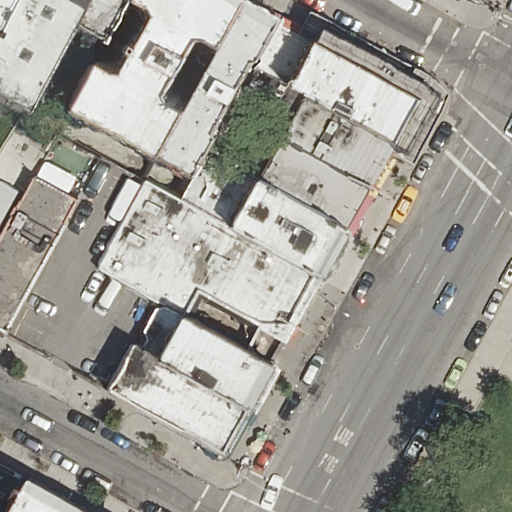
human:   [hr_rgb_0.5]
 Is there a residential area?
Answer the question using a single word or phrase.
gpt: yes

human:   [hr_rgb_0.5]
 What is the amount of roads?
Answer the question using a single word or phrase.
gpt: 12

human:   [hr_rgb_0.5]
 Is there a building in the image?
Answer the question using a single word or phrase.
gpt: yes

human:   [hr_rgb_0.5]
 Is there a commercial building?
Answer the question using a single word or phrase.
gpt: yes

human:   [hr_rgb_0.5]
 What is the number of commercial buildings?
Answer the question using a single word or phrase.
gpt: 1

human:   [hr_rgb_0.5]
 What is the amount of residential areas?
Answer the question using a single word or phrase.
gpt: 1

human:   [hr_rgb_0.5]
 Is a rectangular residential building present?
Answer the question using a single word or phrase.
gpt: yes

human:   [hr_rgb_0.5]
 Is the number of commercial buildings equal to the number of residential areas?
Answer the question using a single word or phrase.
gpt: yes

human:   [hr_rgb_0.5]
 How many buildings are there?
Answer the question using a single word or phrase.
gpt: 16

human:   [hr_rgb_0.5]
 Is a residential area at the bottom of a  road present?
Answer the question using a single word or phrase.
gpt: yes

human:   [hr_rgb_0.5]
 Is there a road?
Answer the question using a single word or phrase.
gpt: yes

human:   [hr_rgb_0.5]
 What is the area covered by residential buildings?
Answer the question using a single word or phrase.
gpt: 3216m2

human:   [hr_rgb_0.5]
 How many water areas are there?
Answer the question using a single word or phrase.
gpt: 0

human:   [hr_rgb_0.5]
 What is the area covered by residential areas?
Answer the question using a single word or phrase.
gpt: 3538m2

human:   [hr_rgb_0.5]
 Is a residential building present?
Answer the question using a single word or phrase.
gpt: yes

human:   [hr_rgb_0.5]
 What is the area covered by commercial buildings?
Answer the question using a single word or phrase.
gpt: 685m2

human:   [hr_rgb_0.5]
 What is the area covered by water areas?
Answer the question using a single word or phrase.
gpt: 0m2

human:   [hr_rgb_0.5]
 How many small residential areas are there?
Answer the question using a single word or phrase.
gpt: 0

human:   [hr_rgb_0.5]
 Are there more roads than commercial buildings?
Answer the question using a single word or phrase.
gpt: yes

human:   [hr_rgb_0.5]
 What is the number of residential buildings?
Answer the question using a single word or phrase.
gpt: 15

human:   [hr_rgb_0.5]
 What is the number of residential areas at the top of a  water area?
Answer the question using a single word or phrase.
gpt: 0

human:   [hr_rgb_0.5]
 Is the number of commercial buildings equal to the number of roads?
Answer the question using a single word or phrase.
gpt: no

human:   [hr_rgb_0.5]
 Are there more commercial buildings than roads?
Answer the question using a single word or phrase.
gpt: no

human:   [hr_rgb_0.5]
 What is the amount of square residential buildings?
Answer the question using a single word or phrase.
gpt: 0

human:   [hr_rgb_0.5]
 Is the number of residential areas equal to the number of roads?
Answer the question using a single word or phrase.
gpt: no

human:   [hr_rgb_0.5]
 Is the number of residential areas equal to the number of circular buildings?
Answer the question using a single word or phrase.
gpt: no

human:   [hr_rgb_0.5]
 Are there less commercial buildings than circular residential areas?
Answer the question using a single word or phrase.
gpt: no

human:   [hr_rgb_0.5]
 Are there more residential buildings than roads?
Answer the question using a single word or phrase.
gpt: yes

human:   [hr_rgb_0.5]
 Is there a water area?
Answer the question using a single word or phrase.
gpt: no

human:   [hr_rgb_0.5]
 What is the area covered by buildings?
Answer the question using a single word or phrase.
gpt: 3901m2

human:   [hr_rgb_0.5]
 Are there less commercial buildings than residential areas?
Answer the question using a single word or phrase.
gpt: no

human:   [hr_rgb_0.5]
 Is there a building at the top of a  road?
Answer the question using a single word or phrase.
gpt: yes

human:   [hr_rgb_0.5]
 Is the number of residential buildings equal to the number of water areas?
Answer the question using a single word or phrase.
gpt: no

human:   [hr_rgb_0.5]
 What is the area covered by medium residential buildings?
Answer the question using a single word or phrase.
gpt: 3061m2

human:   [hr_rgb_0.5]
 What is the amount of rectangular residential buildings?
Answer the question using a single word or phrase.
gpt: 12

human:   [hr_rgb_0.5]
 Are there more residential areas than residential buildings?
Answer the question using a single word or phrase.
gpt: no

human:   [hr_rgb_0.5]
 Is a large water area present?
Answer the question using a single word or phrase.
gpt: no

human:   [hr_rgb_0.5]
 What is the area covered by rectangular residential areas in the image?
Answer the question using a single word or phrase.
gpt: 0m2

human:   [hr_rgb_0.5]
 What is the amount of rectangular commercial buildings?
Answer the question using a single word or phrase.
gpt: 0

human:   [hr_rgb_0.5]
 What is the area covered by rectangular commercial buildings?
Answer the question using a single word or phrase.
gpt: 0m2

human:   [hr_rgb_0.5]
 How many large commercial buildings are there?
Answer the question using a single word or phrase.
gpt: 1

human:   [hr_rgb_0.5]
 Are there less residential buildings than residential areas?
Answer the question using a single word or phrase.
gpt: no

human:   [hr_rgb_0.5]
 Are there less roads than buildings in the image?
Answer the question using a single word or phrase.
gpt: yes

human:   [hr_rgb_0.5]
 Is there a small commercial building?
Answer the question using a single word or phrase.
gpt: no

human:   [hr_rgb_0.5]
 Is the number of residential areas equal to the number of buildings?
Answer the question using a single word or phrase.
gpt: no

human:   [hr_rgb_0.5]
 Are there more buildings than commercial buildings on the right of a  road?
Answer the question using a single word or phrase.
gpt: yes

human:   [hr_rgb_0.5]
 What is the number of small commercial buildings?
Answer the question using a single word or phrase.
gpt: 0

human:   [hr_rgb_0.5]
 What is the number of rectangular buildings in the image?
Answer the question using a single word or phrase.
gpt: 12

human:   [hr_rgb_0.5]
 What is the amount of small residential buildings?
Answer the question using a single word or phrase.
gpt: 5

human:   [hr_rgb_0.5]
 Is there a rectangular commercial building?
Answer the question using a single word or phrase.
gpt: no

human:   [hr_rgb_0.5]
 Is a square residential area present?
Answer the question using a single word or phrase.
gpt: no

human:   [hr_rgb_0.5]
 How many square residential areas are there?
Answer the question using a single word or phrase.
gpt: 0

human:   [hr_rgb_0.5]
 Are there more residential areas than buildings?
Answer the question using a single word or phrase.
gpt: no

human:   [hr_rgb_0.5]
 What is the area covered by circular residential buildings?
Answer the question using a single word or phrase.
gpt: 0m2

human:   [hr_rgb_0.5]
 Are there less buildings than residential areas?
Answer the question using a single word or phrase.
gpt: no

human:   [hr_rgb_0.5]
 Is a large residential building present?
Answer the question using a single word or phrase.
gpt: no

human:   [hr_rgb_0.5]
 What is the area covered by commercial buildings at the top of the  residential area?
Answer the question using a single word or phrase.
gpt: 685m2

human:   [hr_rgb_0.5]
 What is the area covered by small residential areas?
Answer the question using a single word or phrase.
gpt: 0m2

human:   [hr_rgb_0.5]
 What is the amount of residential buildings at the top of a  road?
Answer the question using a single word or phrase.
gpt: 13

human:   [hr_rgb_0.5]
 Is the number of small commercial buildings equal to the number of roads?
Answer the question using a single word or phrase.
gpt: no

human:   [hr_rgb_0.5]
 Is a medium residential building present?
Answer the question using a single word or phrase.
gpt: yes

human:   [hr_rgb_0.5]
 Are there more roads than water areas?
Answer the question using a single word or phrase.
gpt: yes

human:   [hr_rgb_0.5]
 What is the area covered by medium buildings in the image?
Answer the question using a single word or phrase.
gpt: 3061m2

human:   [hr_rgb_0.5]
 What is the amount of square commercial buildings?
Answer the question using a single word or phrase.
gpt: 0